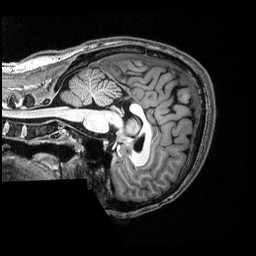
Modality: T1w
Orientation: sagittal
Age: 21
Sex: male
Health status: healthy
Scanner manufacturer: siemens
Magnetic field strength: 3 T
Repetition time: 2.53 s
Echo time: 0.00339 s